Question: I'm working on Profile for users on my ASP.NET MVC website. And I have many properties (checkboxes, dropdowns, etc) like:
- - -
I can make my own model to handle all of them like this:
'''
public class ProfileViewModel
{
public TimeZoneOptions TimeZone { get; set; }
public DstOptions Dst { get; set; } // Daylight Saving Time
public bool EmailSettings1 { get; set; }
public bool EmailSettings2 { get; set; }
// ...
public bool EmailSettings22 { get; set; }
}
'''
My view model properties are not tied one to another. So, I don't need to call 'ModelState.IsValid'. It seems like my model will always be valid.
If I follow the standard way of saving the model in ASP.NET MVC, it will force my customer to click twice:
1. Change the property
2. Click Save button
But I want them to do that with only one click. Like on this screenshot:

. And . It seems like it's easy to do with:
-
or
-
But I can't decide what is better. In jQuery I can manipulate with DOM in direct way. But it seems with knockout it could be more elegant, and I can make my code more maintainable.
I don't know how to do this with knockout, may be some kind of binding needed to update an element when it's saved like this:
'''
<span data-bind="display-when-saved-for-property: EmailSettings1"></span>
'''
???
Maybe there are other ways to do that. Any help would be highly appreciated.
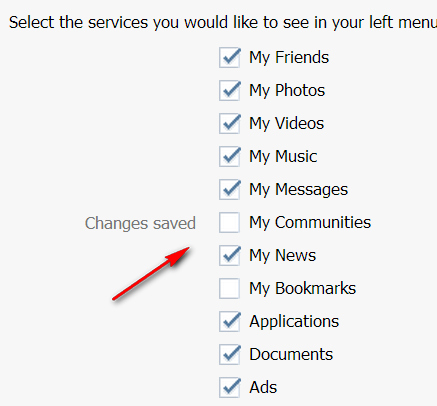
Answer: What i understand is that you have list of user configuration that 'll be rendered as 'checkbox' or 'dropdownlist'.
If so then you are right that KnockoutJS is more elegent way(I had the same problem before except i have a save button, ). Let's see what we have here:
You have model with mostly 'bool' properties, then with no doubt you should use <URL>. Why? all we gonna do simply is to:
1. Write the view HTML markup normally.
2. For the first load of our view, make an AJAX request to get user profile configuration and then using mapping plugin convert the returned data into ViewModel and bind it to our view(all this without need to write the ViewModel by ourself which mean if the ViewModel on server changed we just need to modify only the view).
3. For each checkbox or dropdownlist add change event handler (using jQuery).
4. The change function simply convert our binded ViewModel into JSON string again using mapping plugin (just one line of code)
5. Finally made another AJAX request to save changes.
To show the 'Changes Saved' message you can simply pass refrence of the calling input and using little bit of jQuery magic append your message.
Your could should be look like this ():
'''
var UserProfile;
$(document).ready(function() {
$('#ViewContainer input:checkbox').change(function (event) {
SaveUserProfile(event);
});
IntializeUserProfile();
});
function IntializeUserProfile() {
// Show spinner
$.ajax({
type: "POST",
url: URL_To_Get_User_Profile,
data: UserId, // in case of you need to pass data.
contentType: "application/json; charset=utf-8",
dataType: "json",
success: function(data) {
UserProfile = ko.mapping.fromJSON(data); //ko.mapping.fromJS($.parseJSON(msg));
ko.applyBindings(UserProfile, selector);
// Hide Spinner
}
});
}
function SaveUserProfile(event) {
// Show Spinner
var model = ko.toJSON(ko.mapping.toJS(UserProfile));
event = event || window.event;
target = event.target || event.srcElement;
$.ajax({
type: "POST",
url: URL_To_Save_UserProfile,
data: model,
contentType: "application/json; charset=utf-8",
dataType: "json",
success: function(data) {
// Hide Spinner
// here you have the caller input ==>target.
// for example, you can get it's parent to append your message
// or just show message in the page as notification.
}
});
}
'''